Question: <URL>.
This is the formula I used:
'''
abline(lm(I(H2S.Basaltsite-0) ~ I(t.Basaltsite-2) + 0, data=values), col="red")
'''
unfortunately, it doesn't work. Any ideas why?

Thats the plot I get with your solution, Ben..
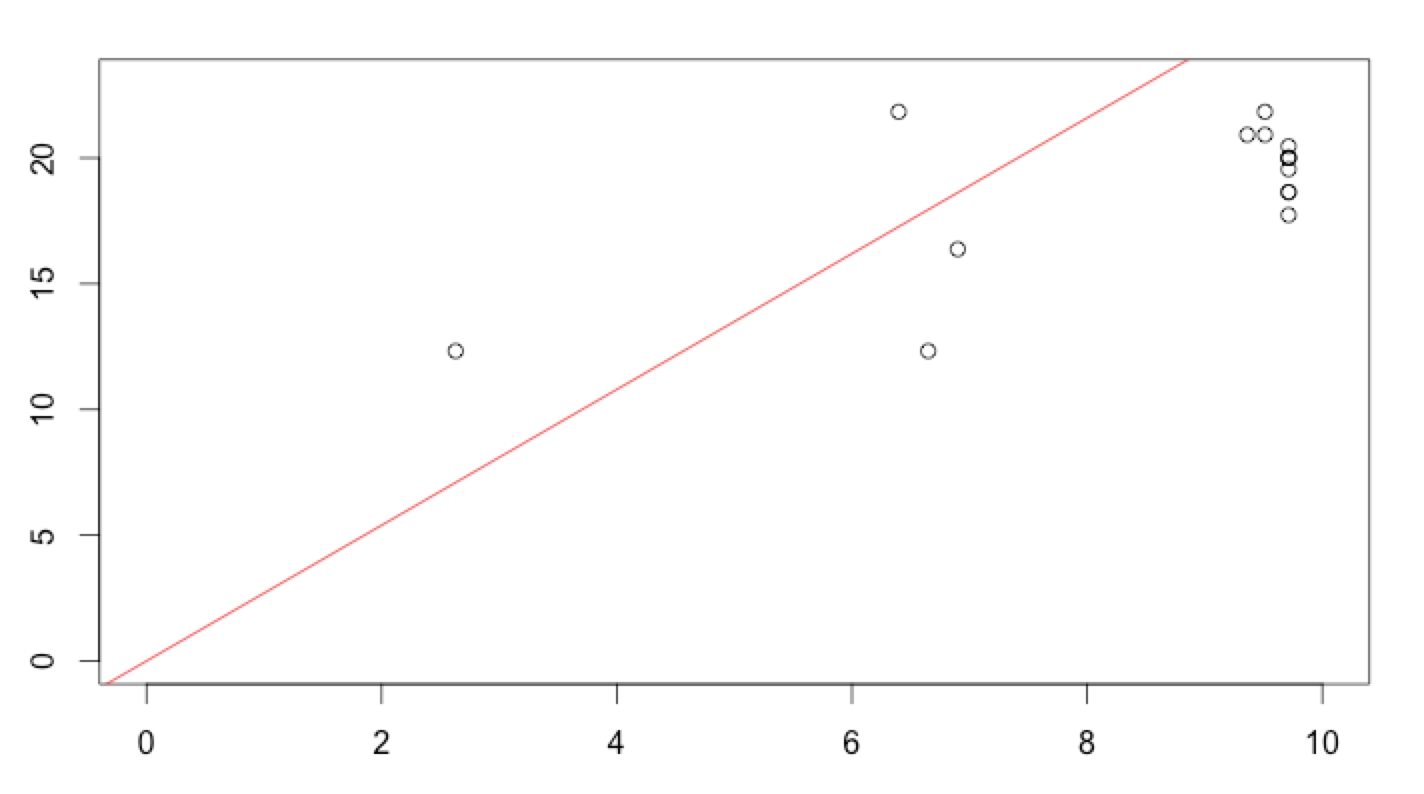
Answer: I think 'abline' just can't handle this case.
'''
set.seed(101)
dd <- data.frame(x=runif(100,0,10))
dd$y <- rnorm(100,mean=1+2*dd$x,sd=0.5)
m1 <- lm(y~I(x-2)+0,dd)
plot(y~x,data=dd,ylim=c(0,25),las=1,bty="l")
b <- coef(m1)[1]
curve(b*(x-2),add=TRUE,col=2)
points(2,0,pch=16)
'''
<URL>